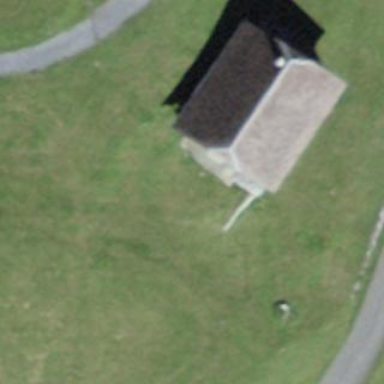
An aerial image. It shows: Barn.